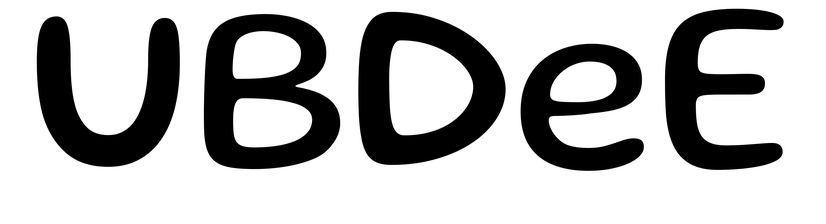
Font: Gluten_Regular